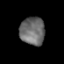
Tissue: prostate
Cell type: T cells
Senescence score: 0.8118
Nuclear area (px): 690
Mean DAPI intensity: 106.522